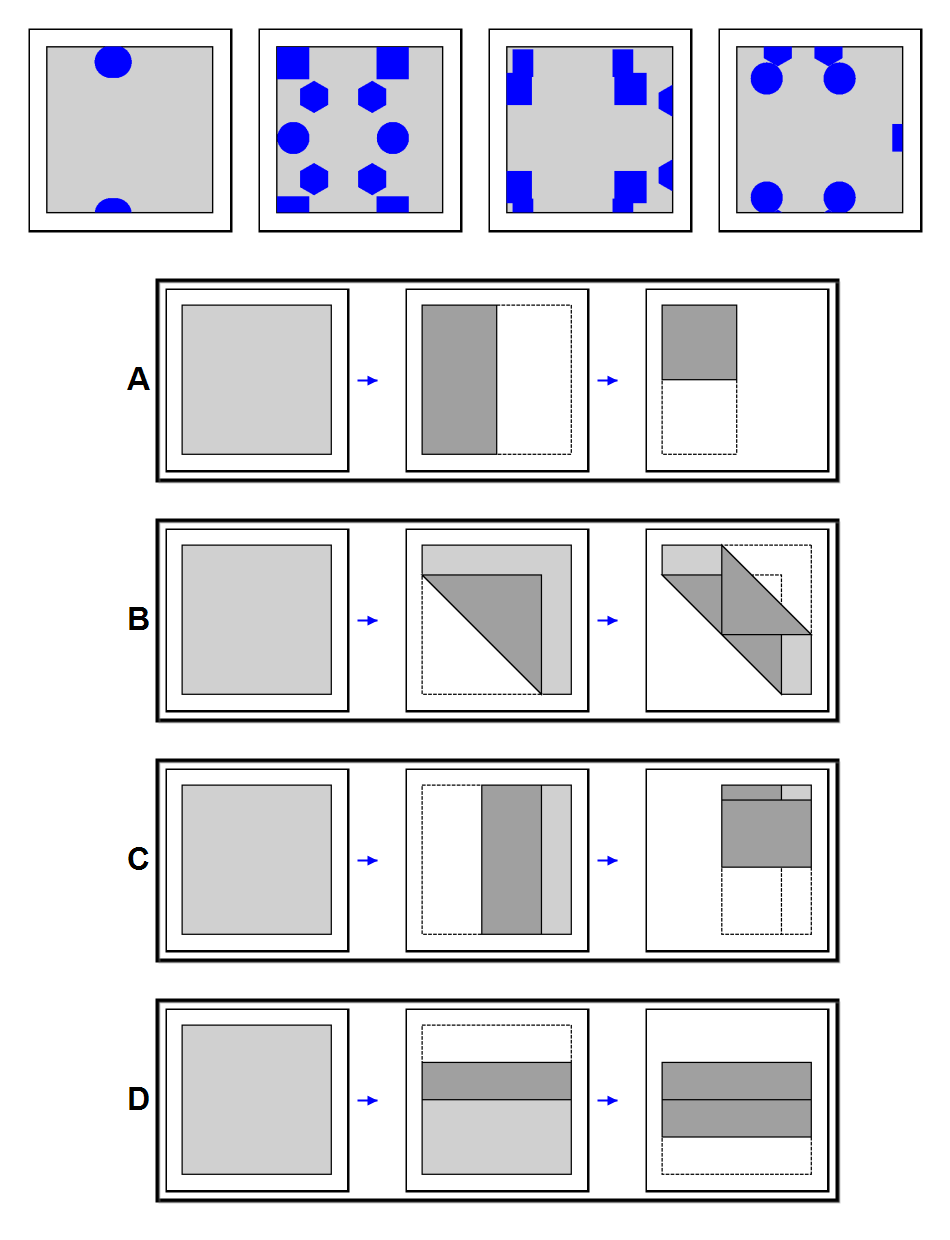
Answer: C